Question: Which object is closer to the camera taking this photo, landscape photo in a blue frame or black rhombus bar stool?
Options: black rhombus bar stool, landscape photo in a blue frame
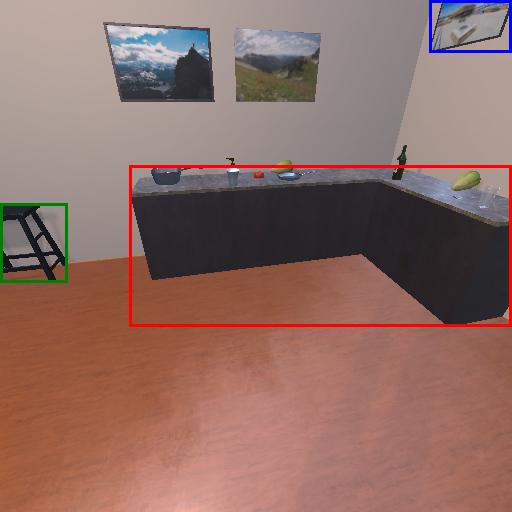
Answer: black rhombus bar stool